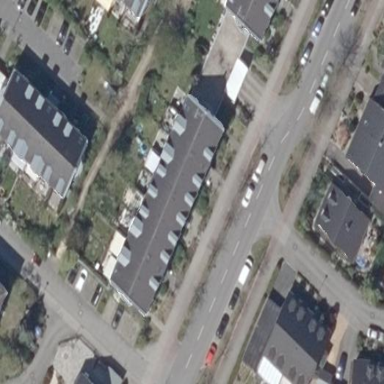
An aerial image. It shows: Gabled roof apartments building.